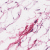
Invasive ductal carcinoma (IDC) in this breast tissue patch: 0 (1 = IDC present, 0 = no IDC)